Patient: sex F, age 48
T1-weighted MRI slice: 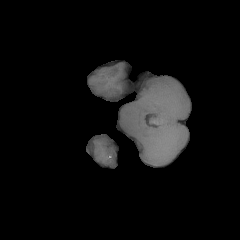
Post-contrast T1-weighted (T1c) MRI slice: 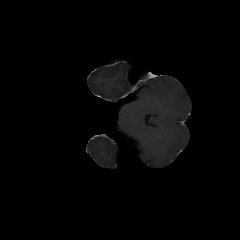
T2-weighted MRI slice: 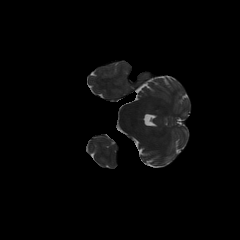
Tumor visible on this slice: no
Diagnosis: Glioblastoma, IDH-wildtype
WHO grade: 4